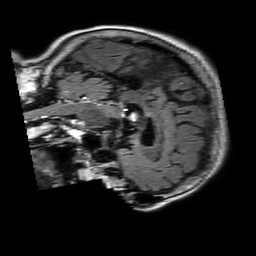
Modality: FLAIR
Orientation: sagittal
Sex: female
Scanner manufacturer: philips
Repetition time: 11 s
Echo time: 0.125 s